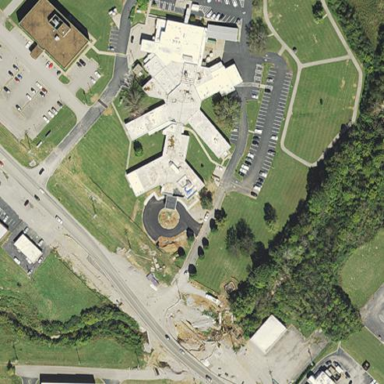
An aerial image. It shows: Hospital providing healthcare services.